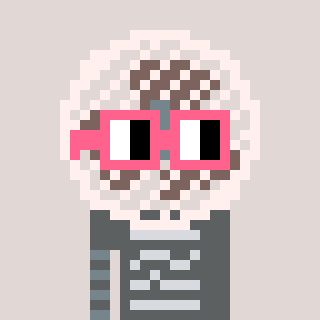
a pixel art character with square pink glasses, a fan-shaped head and a peachy-colored body on a warm background